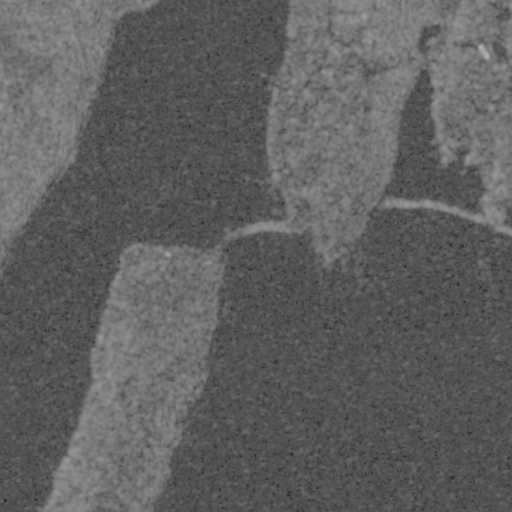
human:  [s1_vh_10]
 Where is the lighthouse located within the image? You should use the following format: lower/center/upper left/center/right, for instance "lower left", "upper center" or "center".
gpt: The lighthouse is located in the center left of the image.
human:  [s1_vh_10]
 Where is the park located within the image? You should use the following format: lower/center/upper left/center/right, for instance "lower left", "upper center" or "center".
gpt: The park is located in the upper right of the image.
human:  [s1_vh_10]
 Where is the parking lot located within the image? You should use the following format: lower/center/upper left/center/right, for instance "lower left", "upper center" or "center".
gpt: The parking lot is located in the upper right of the image.
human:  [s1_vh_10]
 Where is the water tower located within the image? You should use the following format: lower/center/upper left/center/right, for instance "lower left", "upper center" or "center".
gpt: The water tower is located in the upper right of the image.
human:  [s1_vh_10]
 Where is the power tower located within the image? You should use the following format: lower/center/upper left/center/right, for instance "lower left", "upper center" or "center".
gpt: There is no power tower in the image.

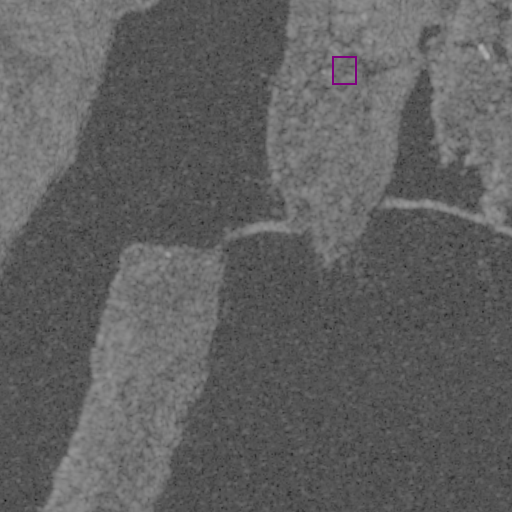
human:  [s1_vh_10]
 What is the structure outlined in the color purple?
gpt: The structure outlined in purple is a park.
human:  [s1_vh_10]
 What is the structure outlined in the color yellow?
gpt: There is no yellow outline.